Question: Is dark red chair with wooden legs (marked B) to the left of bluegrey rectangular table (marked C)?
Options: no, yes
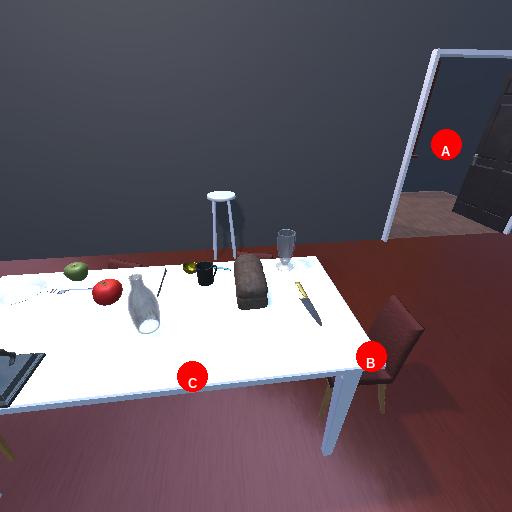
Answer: no